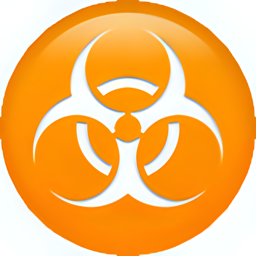
Name: biohazard sign
Emoji: ☣
Group: Symbols
Sub-group: warning